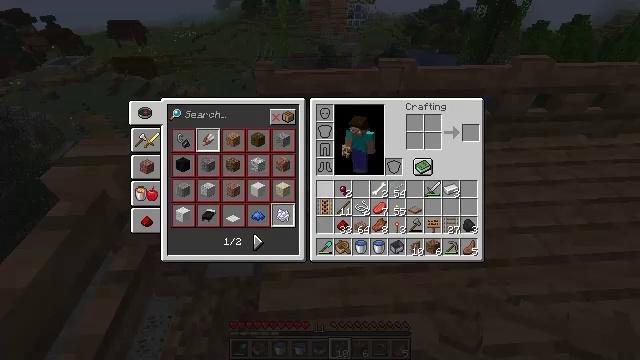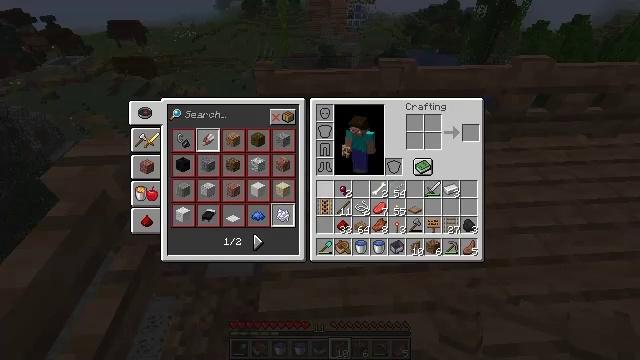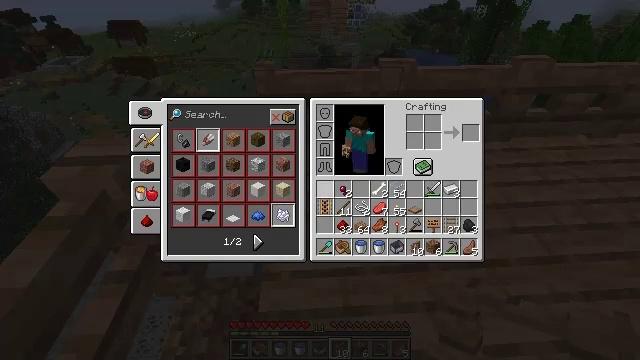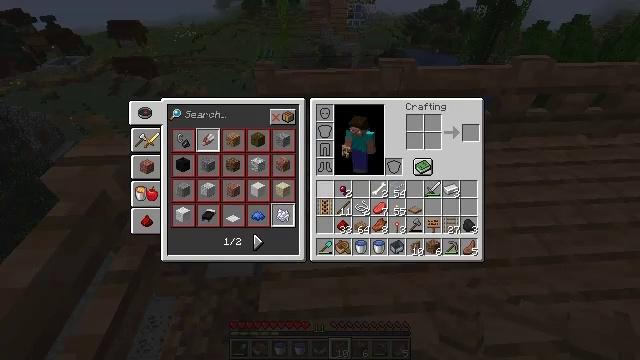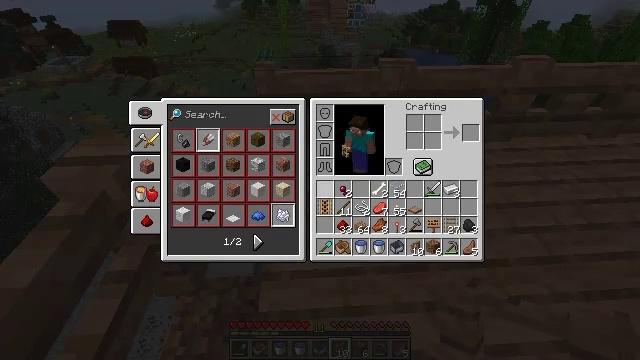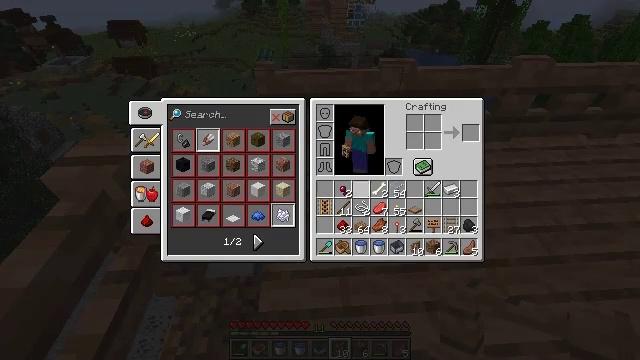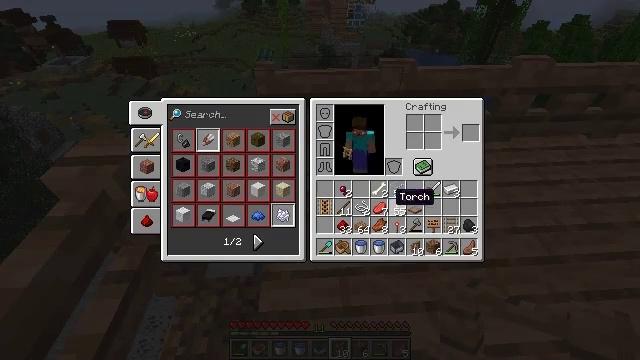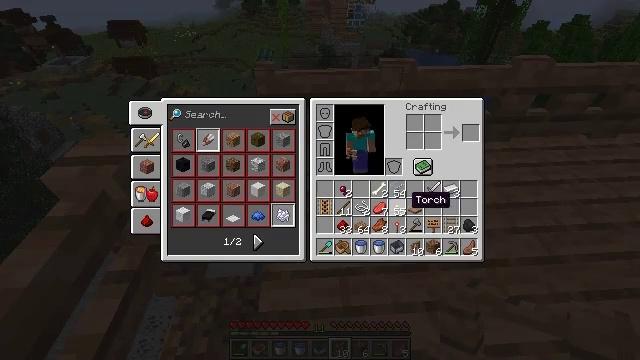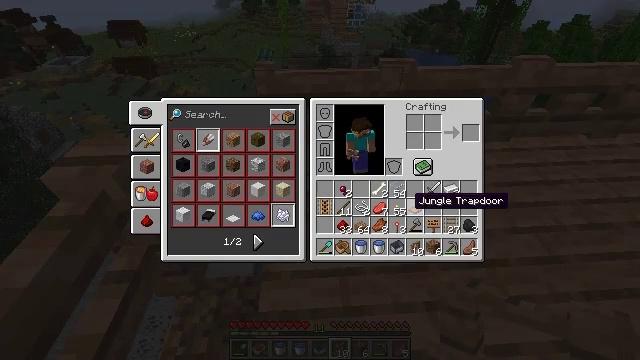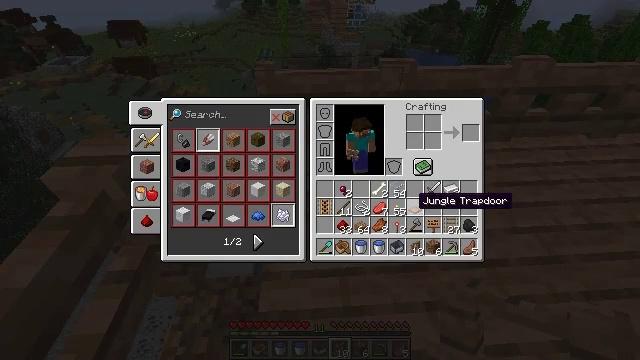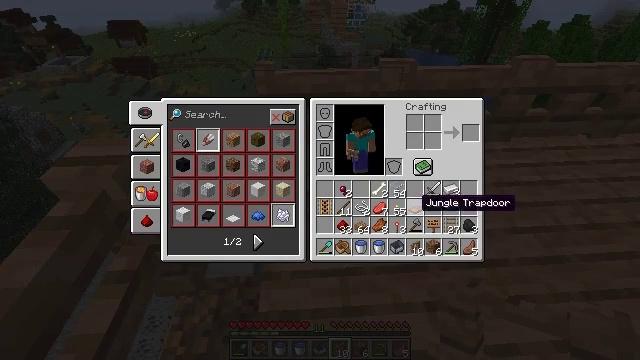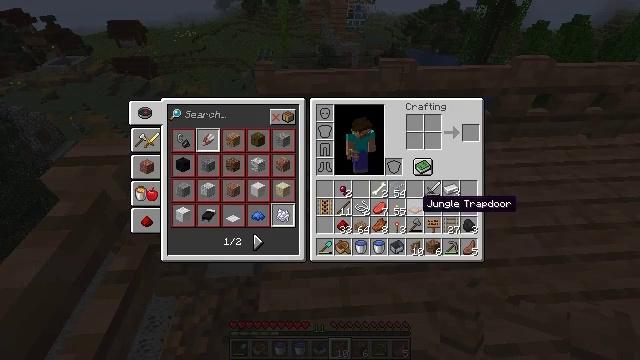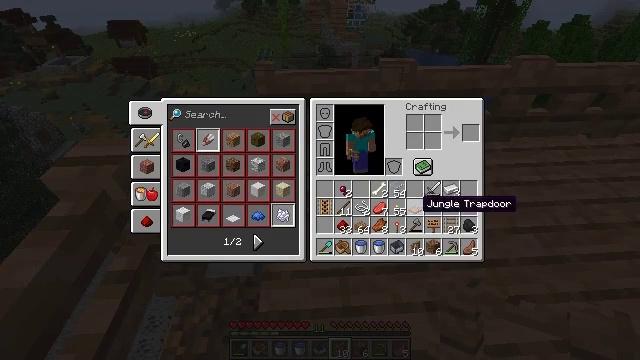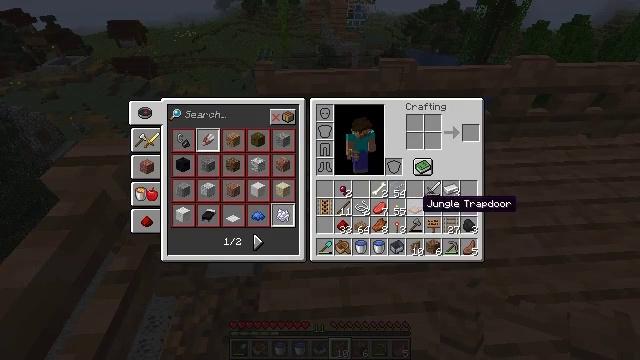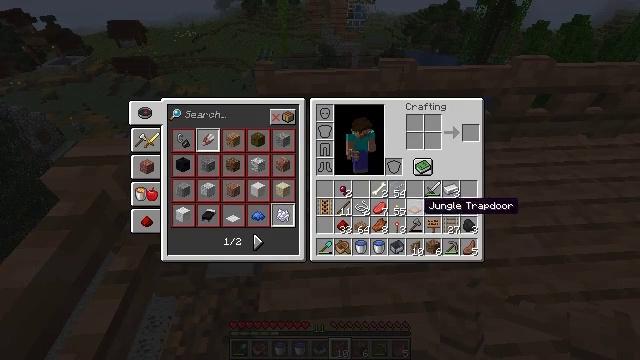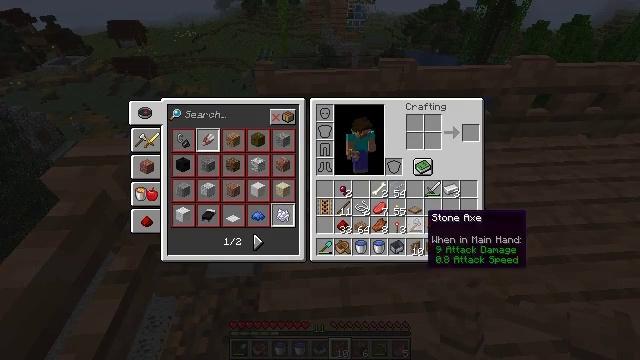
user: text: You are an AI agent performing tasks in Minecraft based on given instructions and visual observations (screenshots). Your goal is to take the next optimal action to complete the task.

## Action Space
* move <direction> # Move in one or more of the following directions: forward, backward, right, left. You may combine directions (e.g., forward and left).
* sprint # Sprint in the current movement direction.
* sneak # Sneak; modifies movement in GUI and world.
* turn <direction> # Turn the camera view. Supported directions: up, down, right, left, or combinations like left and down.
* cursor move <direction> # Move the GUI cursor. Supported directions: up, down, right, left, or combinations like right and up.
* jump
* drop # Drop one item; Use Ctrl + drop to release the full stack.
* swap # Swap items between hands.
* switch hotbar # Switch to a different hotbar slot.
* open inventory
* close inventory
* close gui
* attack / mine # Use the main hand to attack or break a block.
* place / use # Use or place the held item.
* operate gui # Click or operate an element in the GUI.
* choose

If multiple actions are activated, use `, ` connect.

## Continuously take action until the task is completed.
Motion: motion action
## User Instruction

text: Break the jungle planks to recycle them.
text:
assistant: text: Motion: no_op
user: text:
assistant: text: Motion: no_op
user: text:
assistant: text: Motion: no_op
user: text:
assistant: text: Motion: no_op
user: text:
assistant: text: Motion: cursor move right and down
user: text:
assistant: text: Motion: cursor move right and down
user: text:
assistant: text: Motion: cursor move right
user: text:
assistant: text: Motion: no_op
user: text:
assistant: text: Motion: no_op
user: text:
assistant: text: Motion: no_op
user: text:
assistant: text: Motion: no_op
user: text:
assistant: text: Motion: no_op
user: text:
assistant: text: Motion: no_op
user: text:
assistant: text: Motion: no_op
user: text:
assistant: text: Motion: cursor move down
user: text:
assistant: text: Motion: cursor move right and down
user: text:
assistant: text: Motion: no_op
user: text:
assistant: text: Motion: no_op
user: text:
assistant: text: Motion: no_op
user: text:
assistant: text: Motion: no_op
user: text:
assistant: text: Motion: no_op
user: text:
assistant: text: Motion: no_op
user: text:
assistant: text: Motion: no_op
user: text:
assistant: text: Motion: no_op
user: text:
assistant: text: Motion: cursor move up
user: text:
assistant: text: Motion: no_op
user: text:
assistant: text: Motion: no_op
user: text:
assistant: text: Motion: no_op
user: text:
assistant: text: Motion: no_op
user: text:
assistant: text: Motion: no_op